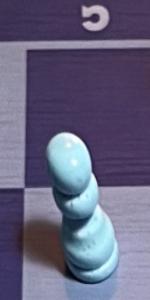
Label: Pawn_White